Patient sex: M
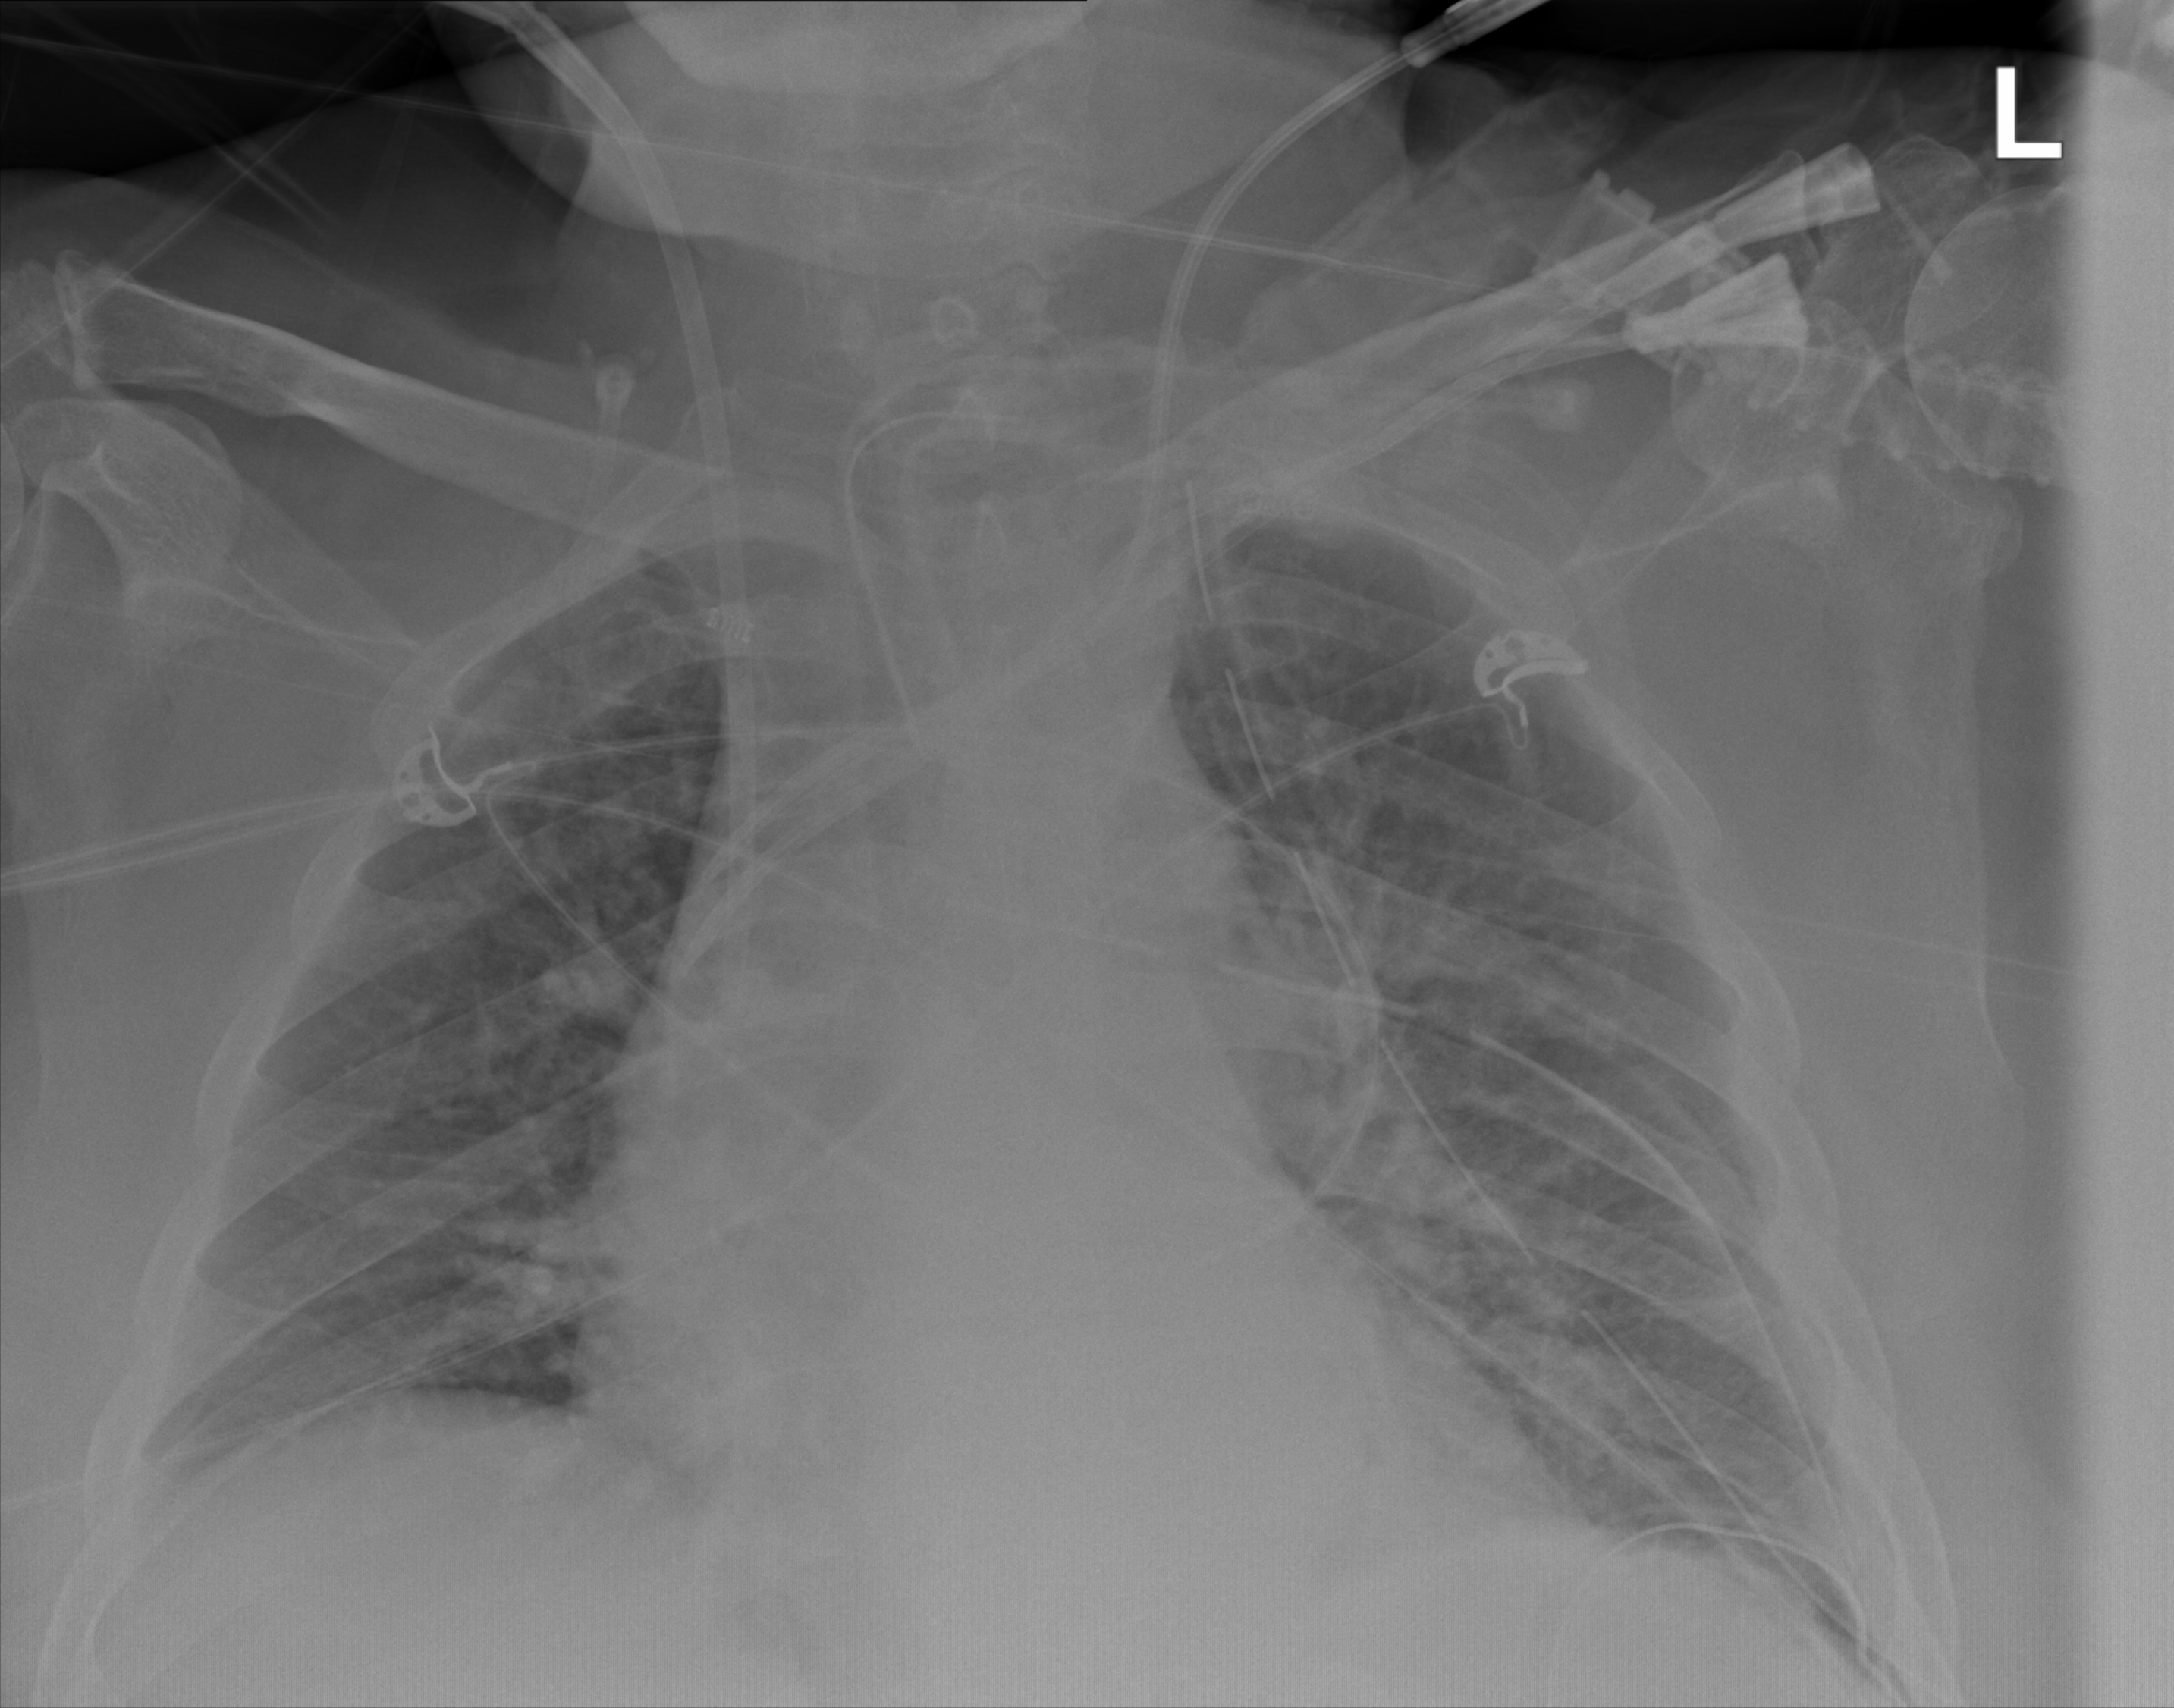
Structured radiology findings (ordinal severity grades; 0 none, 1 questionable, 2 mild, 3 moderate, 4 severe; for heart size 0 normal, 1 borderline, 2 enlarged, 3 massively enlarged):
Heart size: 2
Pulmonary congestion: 2
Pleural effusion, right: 1
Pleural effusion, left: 0
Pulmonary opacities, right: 0
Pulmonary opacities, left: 1
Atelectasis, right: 2
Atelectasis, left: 2